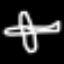
Label: airplane